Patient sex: F
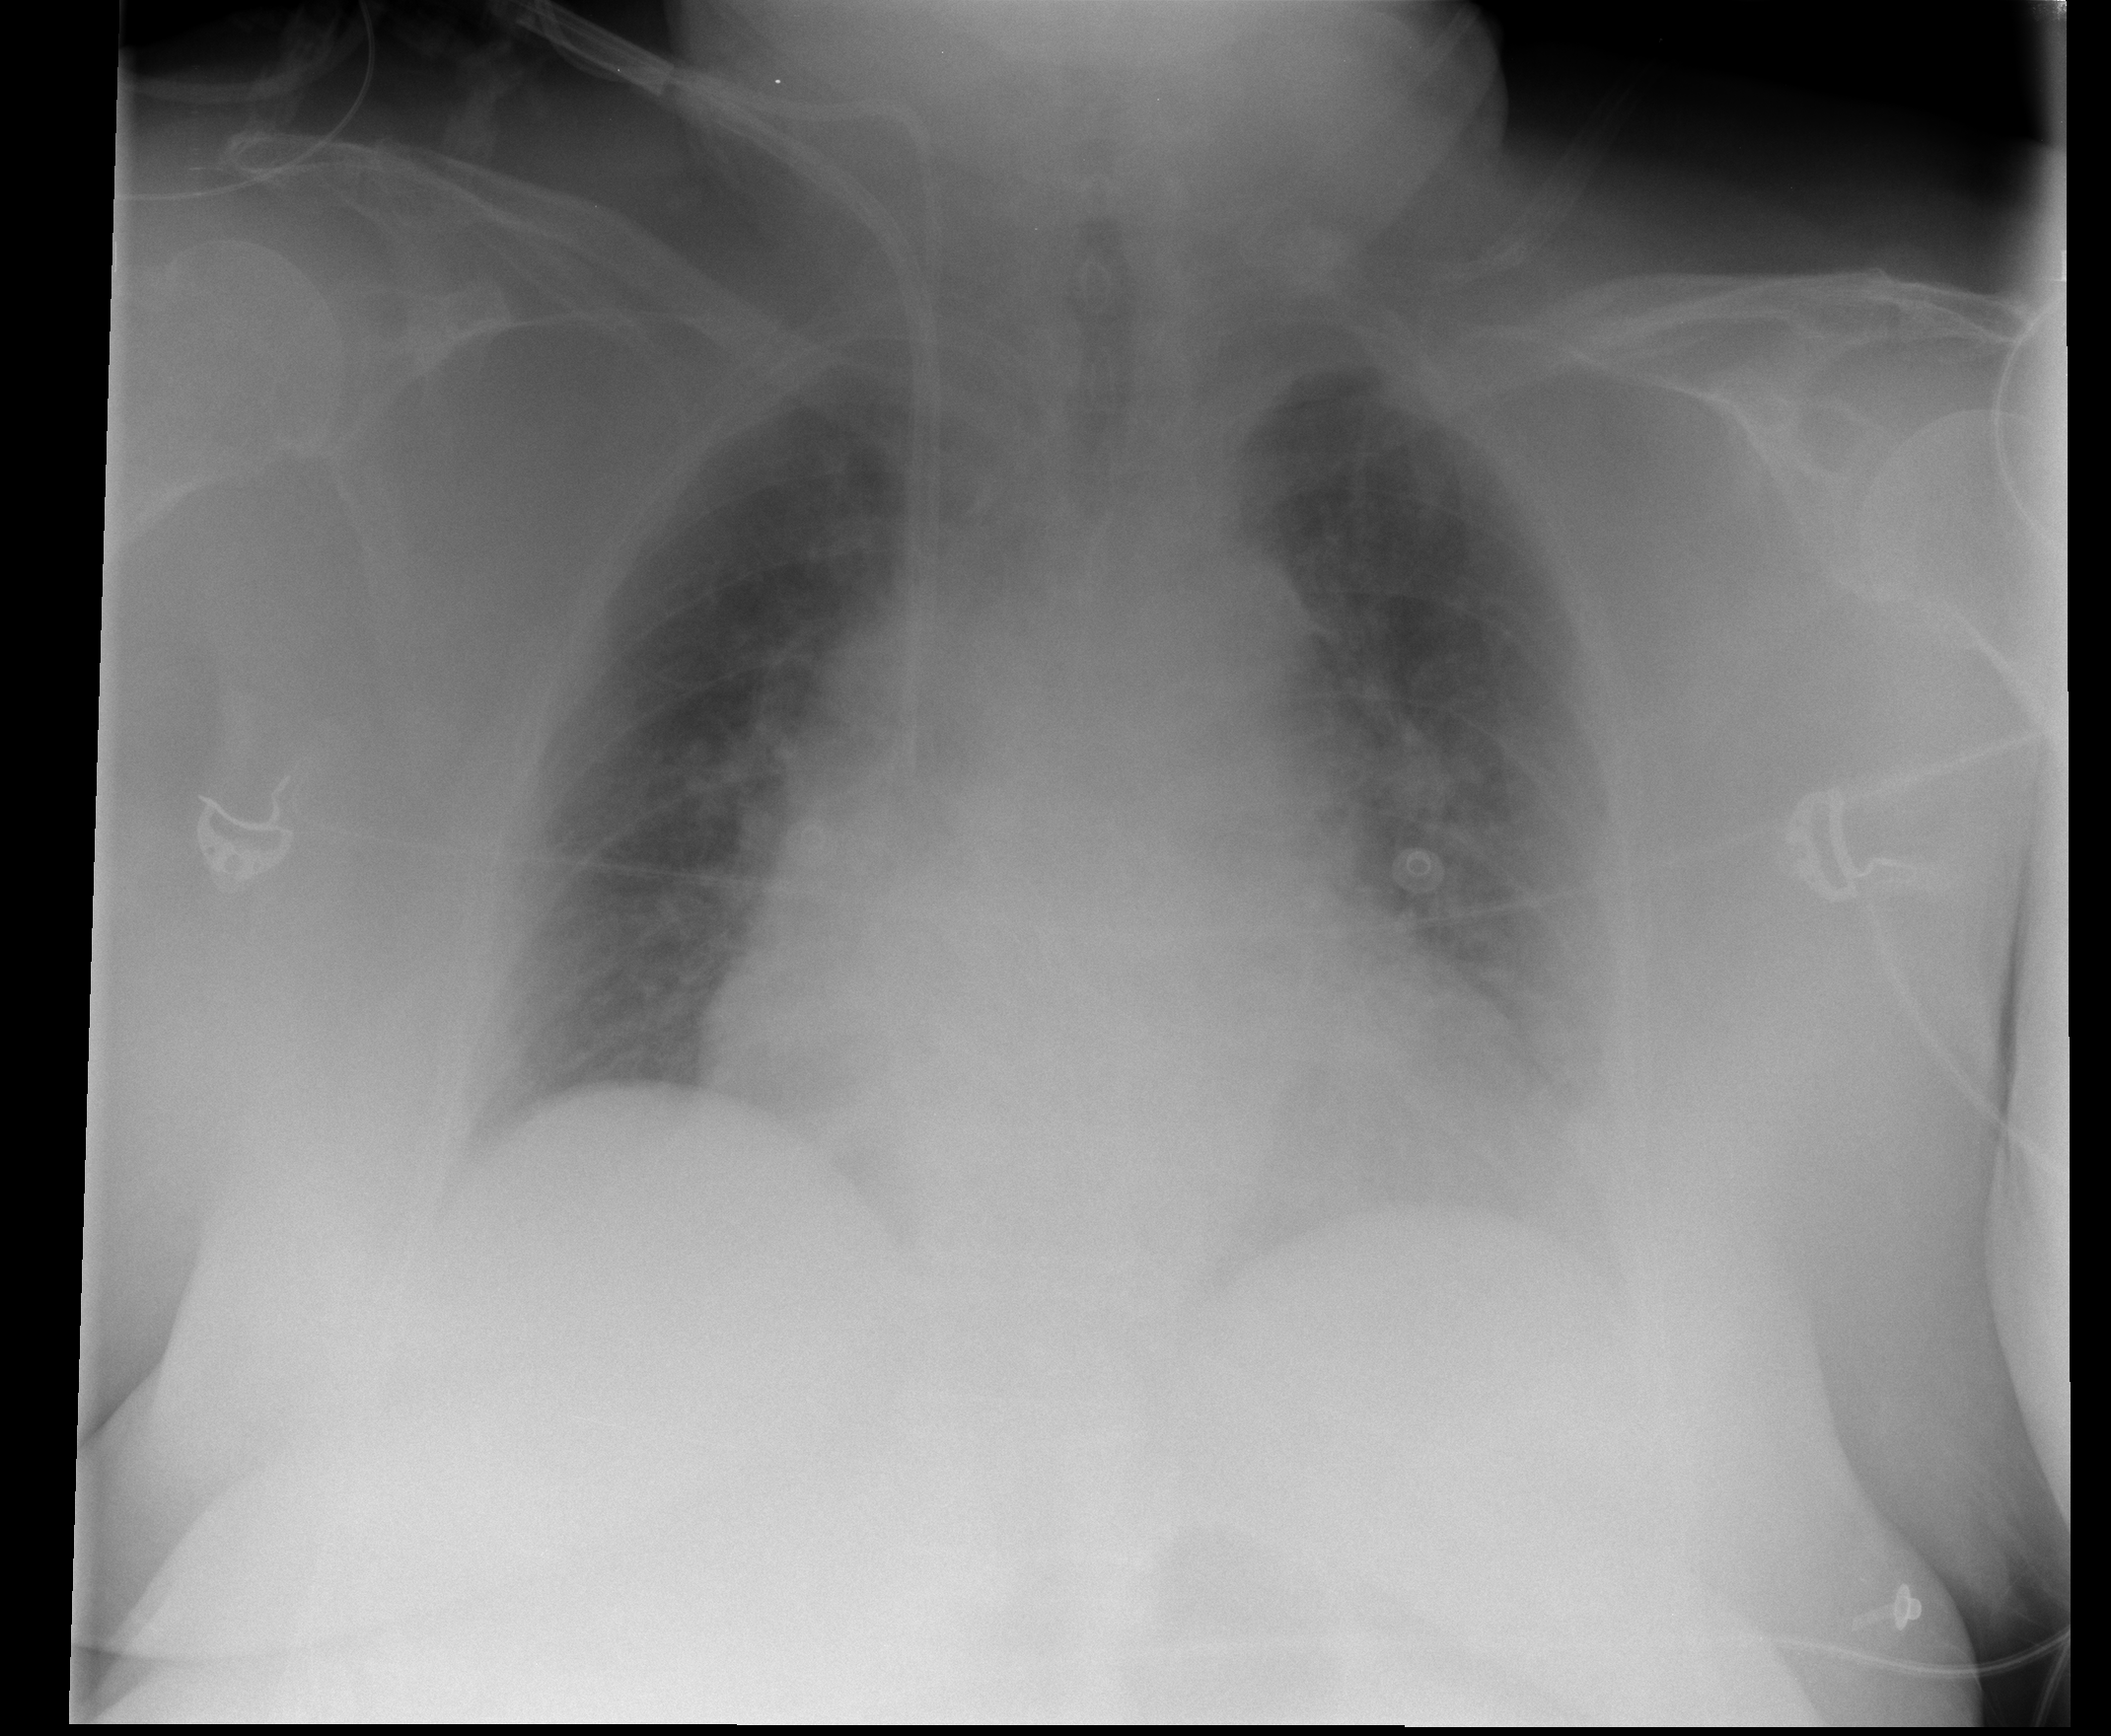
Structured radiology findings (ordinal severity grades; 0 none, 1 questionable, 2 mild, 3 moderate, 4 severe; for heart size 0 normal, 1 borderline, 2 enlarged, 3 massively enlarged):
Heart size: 2
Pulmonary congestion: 2
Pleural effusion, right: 0
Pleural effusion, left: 0
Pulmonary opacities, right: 0
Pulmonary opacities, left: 0
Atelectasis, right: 1
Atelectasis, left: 2